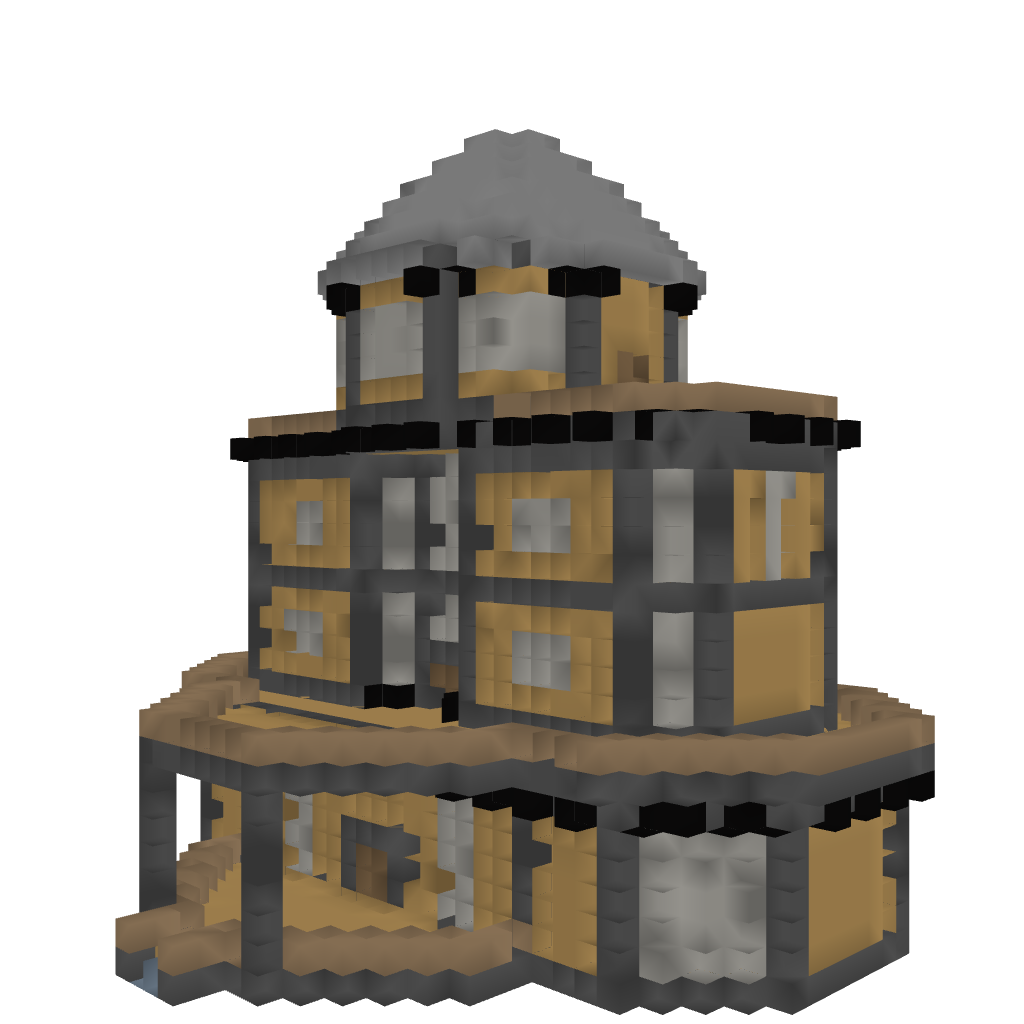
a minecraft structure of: Small Mansion